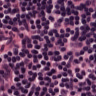
Metastatic tissue present: no